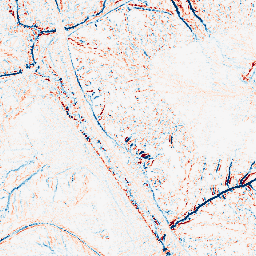
Category: edge_preserving
Decomposition family: median
Decomposition parameters: size: 5
Upsampling method: cubic_catmull_rom
Upsampling parameters: scale: 8
Upsampling scale: 8